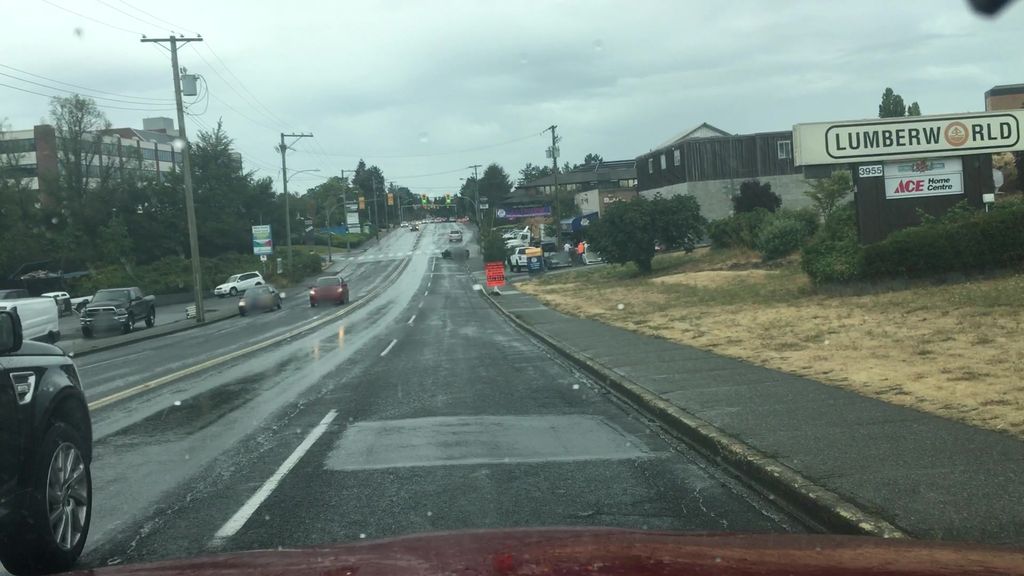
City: victoria